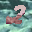
Label: 2